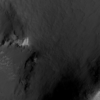
Label: not_dusty